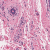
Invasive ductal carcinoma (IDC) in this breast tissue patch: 0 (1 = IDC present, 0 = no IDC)